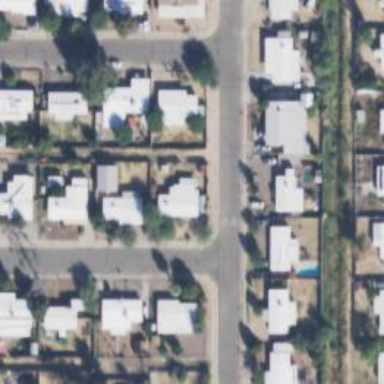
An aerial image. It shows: Alleyway designated as service road.